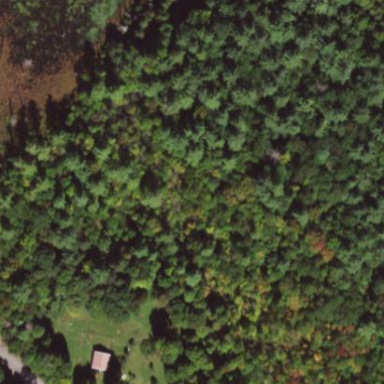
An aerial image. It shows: Detached parcel of Forest Preserve designated as nature reserve.